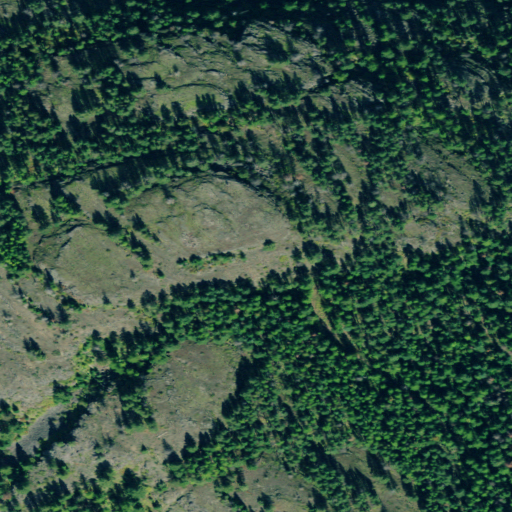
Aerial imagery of mountain in Montana named Dog Mountain containing evergreen forest and shrub